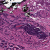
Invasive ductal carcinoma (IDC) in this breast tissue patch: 0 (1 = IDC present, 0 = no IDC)